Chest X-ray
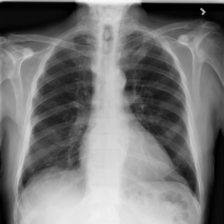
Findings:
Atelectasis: negative
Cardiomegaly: negative
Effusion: negative
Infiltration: negative
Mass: negative
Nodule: negative
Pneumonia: negative
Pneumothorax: negative
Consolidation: negative
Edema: negative
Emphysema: positive
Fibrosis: negative
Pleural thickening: negative
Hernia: negative